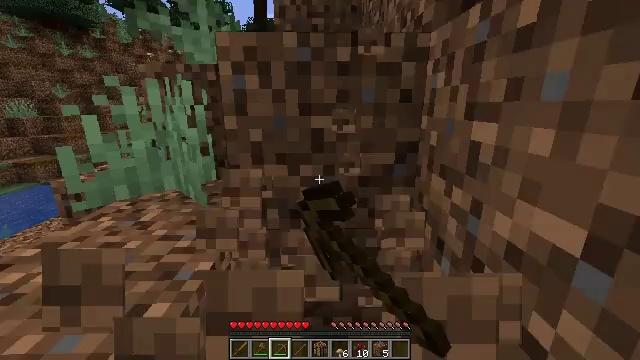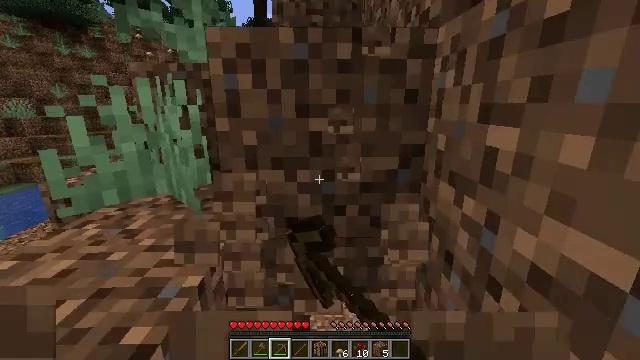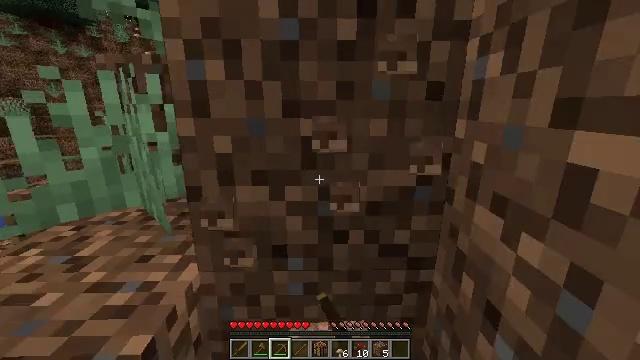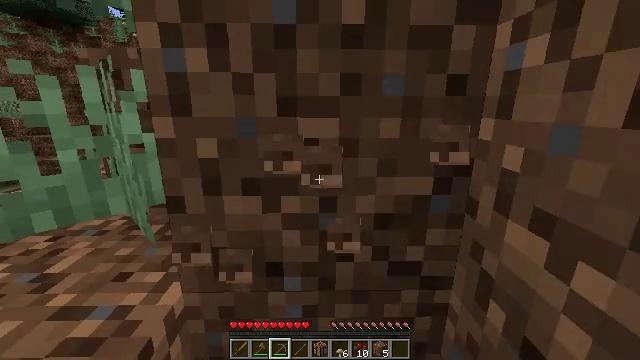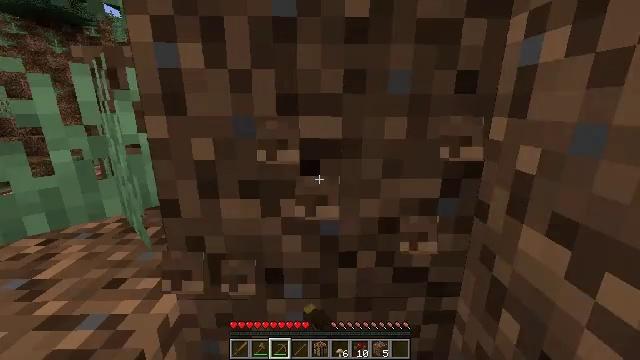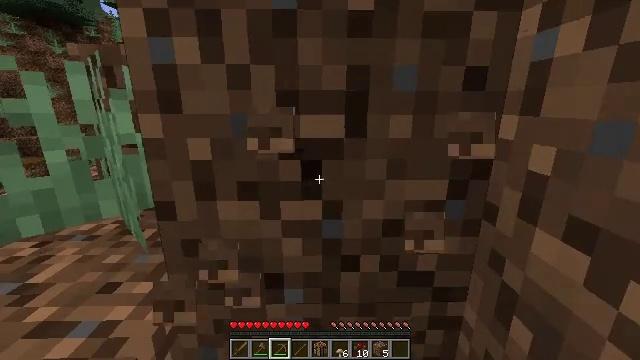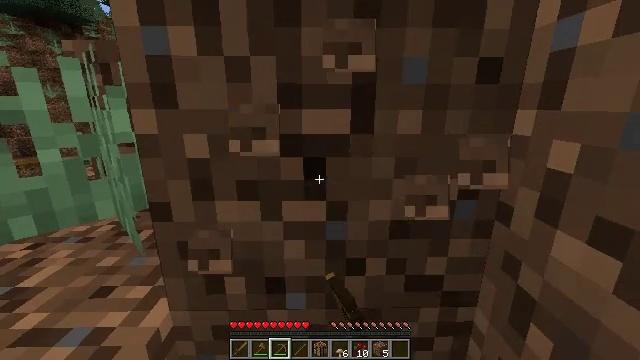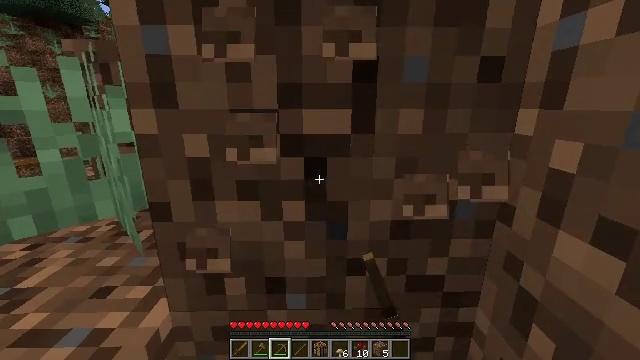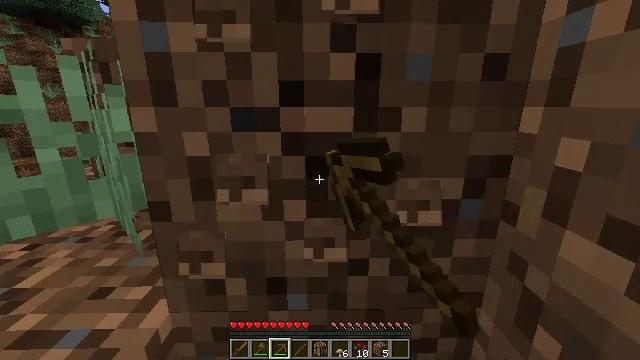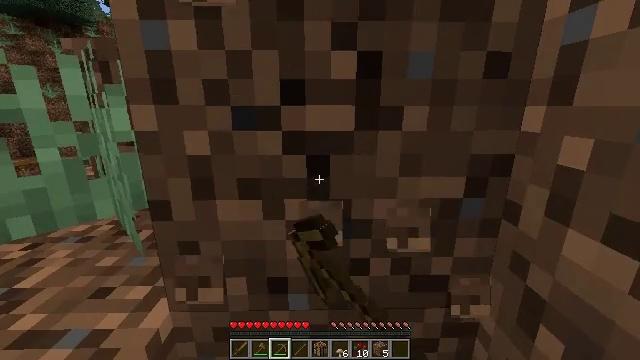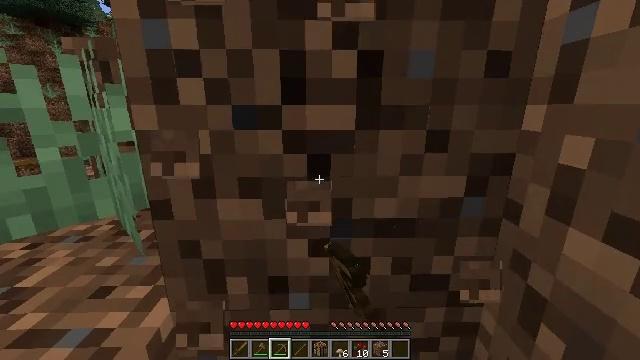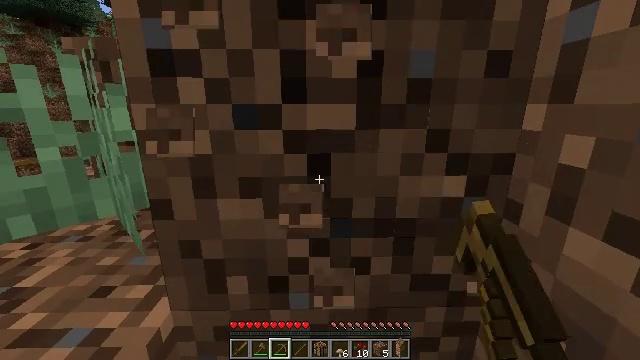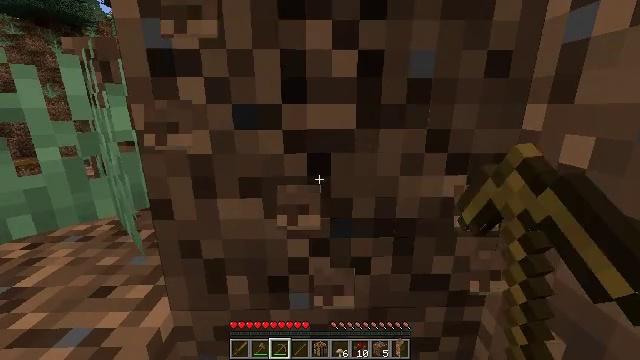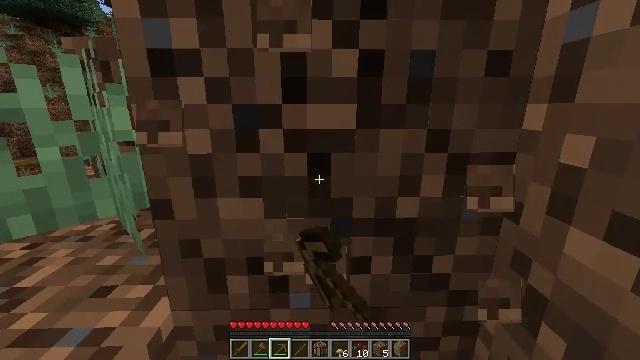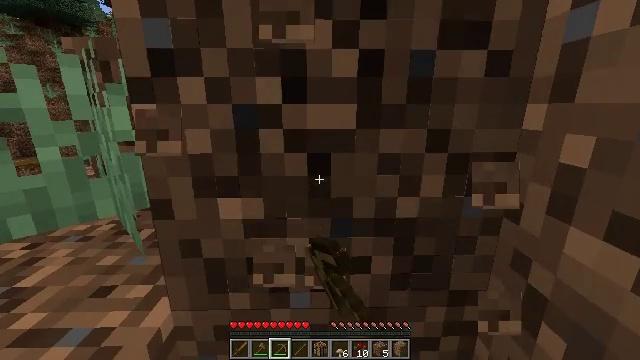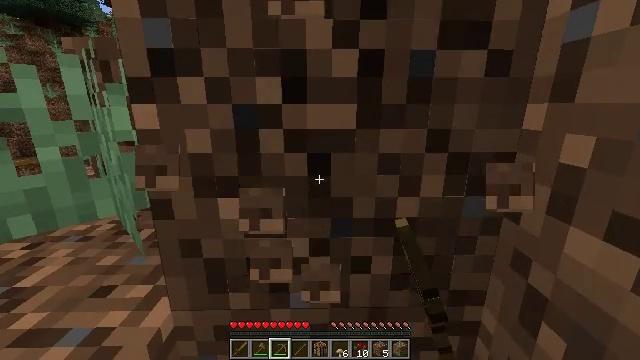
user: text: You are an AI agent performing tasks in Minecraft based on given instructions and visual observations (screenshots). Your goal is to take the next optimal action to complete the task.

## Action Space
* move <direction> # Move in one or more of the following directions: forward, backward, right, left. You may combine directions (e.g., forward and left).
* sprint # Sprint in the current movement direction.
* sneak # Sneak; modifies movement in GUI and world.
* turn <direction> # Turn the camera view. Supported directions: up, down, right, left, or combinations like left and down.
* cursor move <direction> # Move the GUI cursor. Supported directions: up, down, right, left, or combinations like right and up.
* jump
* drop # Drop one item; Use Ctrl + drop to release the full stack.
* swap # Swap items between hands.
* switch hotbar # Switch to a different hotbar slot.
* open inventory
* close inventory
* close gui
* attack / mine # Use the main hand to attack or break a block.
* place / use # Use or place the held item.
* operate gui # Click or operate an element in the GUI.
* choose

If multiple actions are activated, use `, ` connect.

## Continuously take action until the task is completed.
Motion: motion action
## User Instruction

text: Dig out coarse dirt.
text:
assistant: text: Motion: move forward, attack / mine
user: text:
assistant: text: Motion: move forward, attack / mine
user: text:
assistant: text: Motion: attack / mine
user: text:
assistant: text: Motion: attack / mine
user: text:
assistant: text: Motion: attack / mine
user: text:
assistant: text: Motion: attack / mine
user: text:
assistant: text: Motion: attack / mine
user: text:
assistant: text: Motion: attack / mine
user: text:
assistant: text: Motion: attack / mine
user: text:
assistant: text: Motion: attack / mine
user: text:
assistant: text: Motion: attack / mine
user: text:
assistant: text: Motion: attack / mine
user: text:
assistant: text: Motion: attack / mine
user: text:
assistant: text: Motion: attack / mine
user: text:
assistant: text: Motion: attack / mine
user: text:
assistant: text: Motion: attack / mine
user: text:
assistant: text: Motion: attack / mine
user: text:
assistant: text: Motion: attack / mine
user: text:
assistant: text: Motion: attack / mine
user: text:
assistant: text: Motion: attack / mine
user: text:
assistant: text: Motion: attack / mine
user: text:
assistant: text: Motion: attack / mine